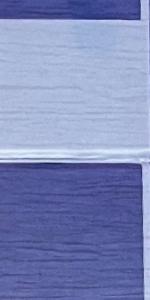
Label: Empty